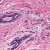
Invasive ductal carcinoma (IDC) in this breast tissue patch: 0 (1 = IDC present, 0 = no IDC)